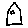
Label: house